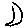
Label: moon